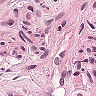
Metastatic tissue present: yes